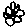
Label: flower